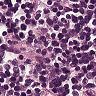
Metastatic tissue present: no